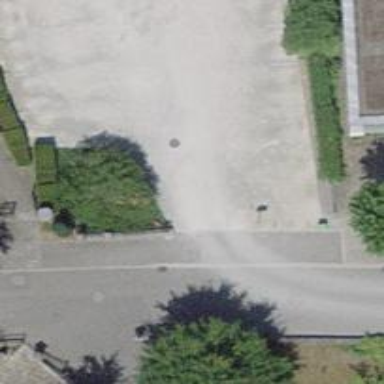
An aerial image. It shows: Unpaved parking aisle road for service vehicles.